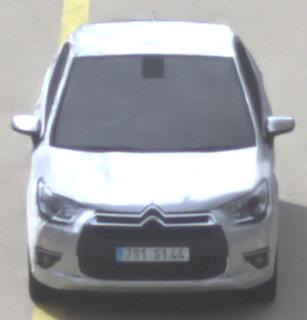
Make: Citroen
Model: DS 4 VTi 120
Detailed model: DS 4
Model produced from: 2011/05
Model produced until: 2015/01
Doors: 5
Color: white
Road condition: dry road
Daytime: morning or afternoon
Contrast: low contrast